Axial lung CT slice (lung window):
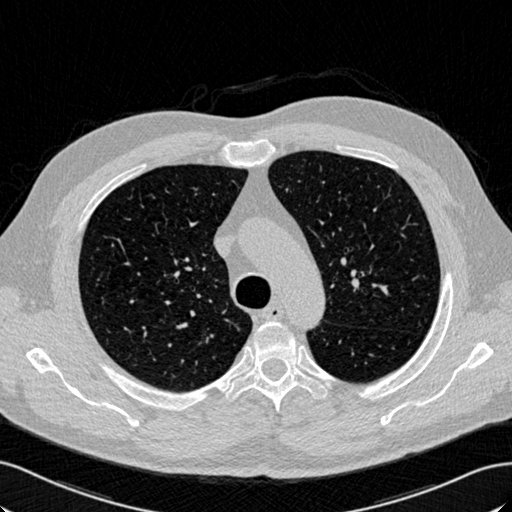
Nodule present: no